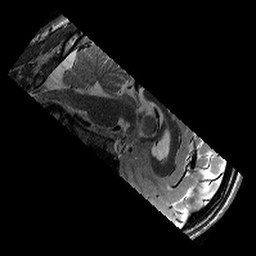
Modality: T2w
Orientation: sagittal
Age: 12
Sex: male
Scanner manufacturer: siemens
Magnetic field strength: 3 T
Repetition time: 9.23 s
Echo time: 0.067 s